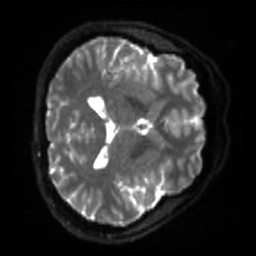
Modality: sbref
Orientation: axial
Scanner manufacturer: siemens
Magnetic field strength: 3 T
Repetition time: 4 s
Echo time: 0.0594 s